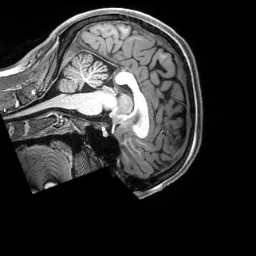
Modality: T1w
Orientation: sagittal
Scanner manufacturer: siemens
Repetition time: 2.5 s
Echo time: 0.00231 s